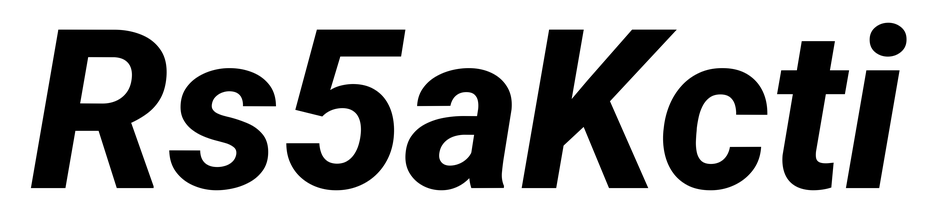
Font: Roboto-Italic_ExtraBold_Italic